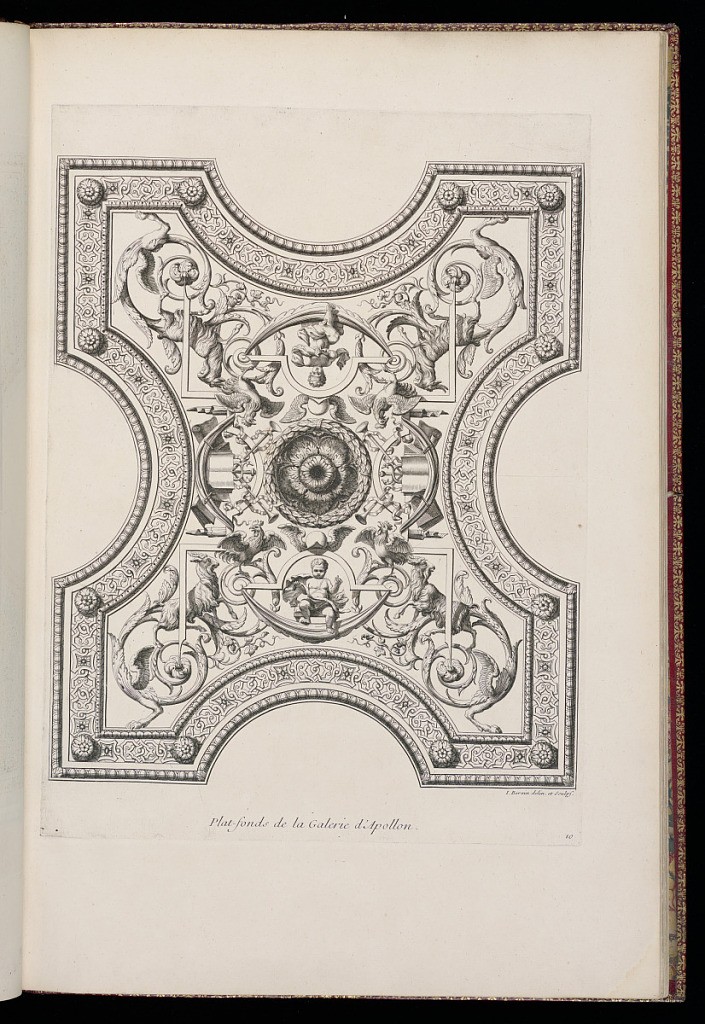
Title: Plat-fonds de la Galerie d’Apollon
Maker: Jean Bérain the Younger, French, 1674 – 1726
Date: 1710
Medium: Etching on laid paper
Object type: Bound print
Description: Tenth plate from a series of prints depicting the ornament and interiors of the King's apartment at the Royal palaces of the Louvre and the Tuileries, part of the Cabinet du Roi (King's Cabinet) series published by the Imprimerie Royale. The plate illustrates a section of the ceiling from the Gallery of Apollo at the Louvre. The ceiling features a strapwork and rosette border and ornamented with grotesque and arabesque motifs, with chickens, goats, putti, trophies winged helmets, foliage, acanthus leaves, and a central floral and acanthus leaf rosette. The plate is titled, signed, and numbered.